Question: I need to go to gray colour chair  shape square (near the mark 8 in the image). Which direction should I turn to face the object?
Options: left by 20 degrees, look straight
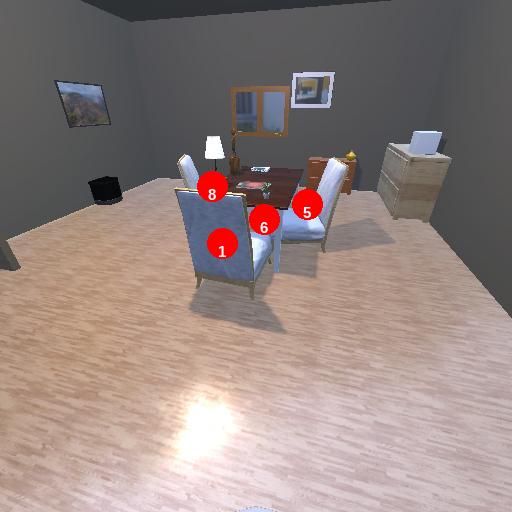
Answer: left by 20 degrees